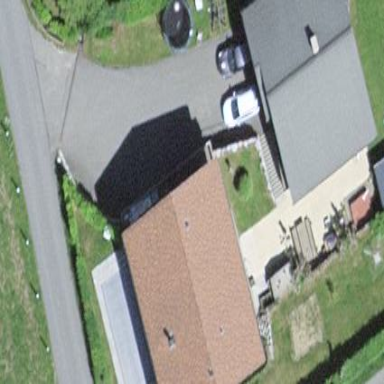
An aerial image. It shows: Simple and straightforward house.